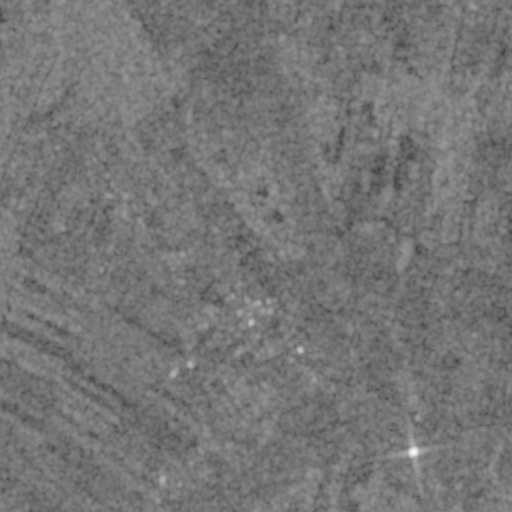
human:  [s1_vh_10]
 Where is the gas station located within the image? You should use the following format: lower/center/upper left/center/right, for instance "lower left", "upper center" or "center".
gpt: The gas station is located in the center left of the image.
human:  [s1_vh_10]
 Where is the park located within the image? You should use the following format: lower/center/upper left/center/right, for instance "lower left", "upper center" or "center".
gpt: The park is located in the center left of the image.
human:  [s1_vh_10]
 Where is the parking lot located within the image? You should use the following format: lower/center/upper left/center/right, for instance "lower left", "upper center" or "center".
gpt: The parking lot is located in the center of the image.
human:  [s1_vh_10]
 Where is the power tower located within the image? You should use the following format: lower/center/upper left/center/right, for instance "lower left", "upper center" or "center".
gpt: There is no power tower in the image.

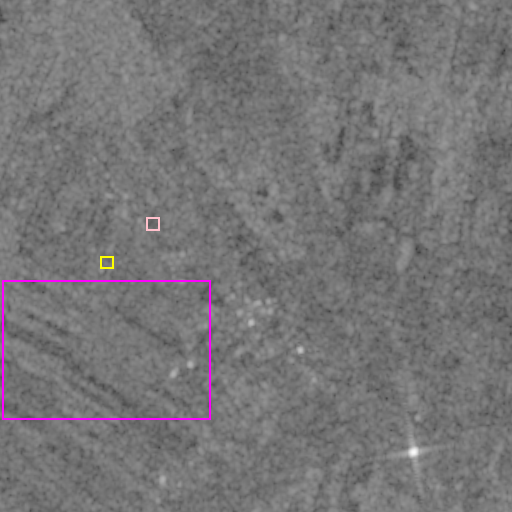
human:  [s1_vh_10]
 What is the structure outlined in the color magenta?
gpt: The structure outlined in magenta is a crop field.
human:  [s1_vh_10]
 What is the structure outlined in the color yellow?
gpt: The structure outlined in yellow is a gas station.
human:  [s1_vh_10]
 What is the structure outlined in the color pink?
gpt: The structure outlined in pink is a park.
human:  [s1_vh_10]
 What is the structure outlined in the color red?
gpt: There is no red outline.